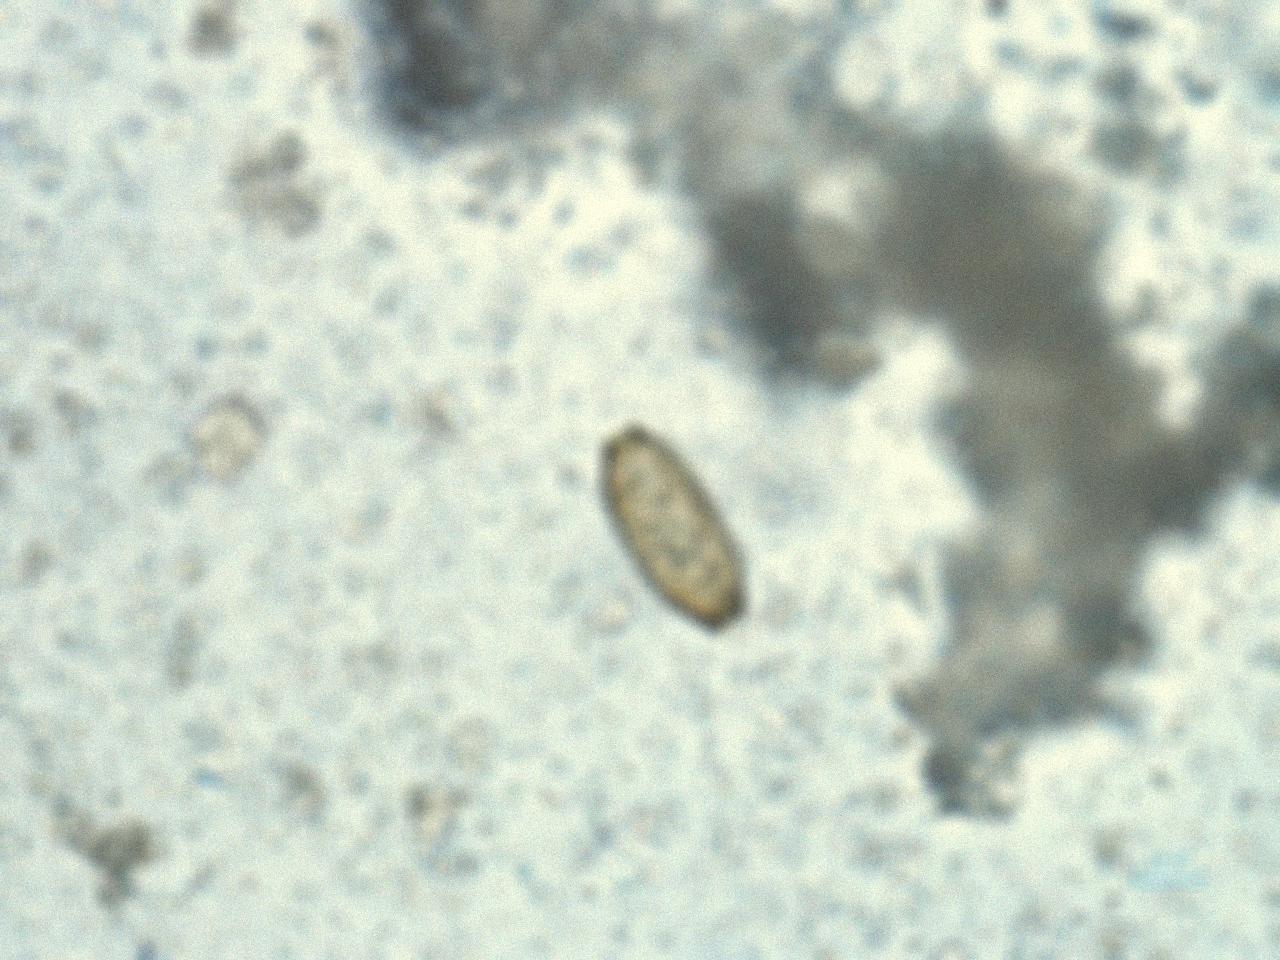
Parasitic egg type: Trichuris trichiura